Field crop: tomato
Growth stage: 1
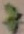
Species: solanum